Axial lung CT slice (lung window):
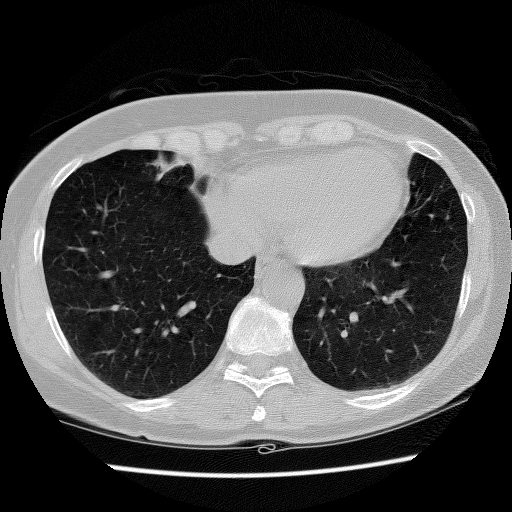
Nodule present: no